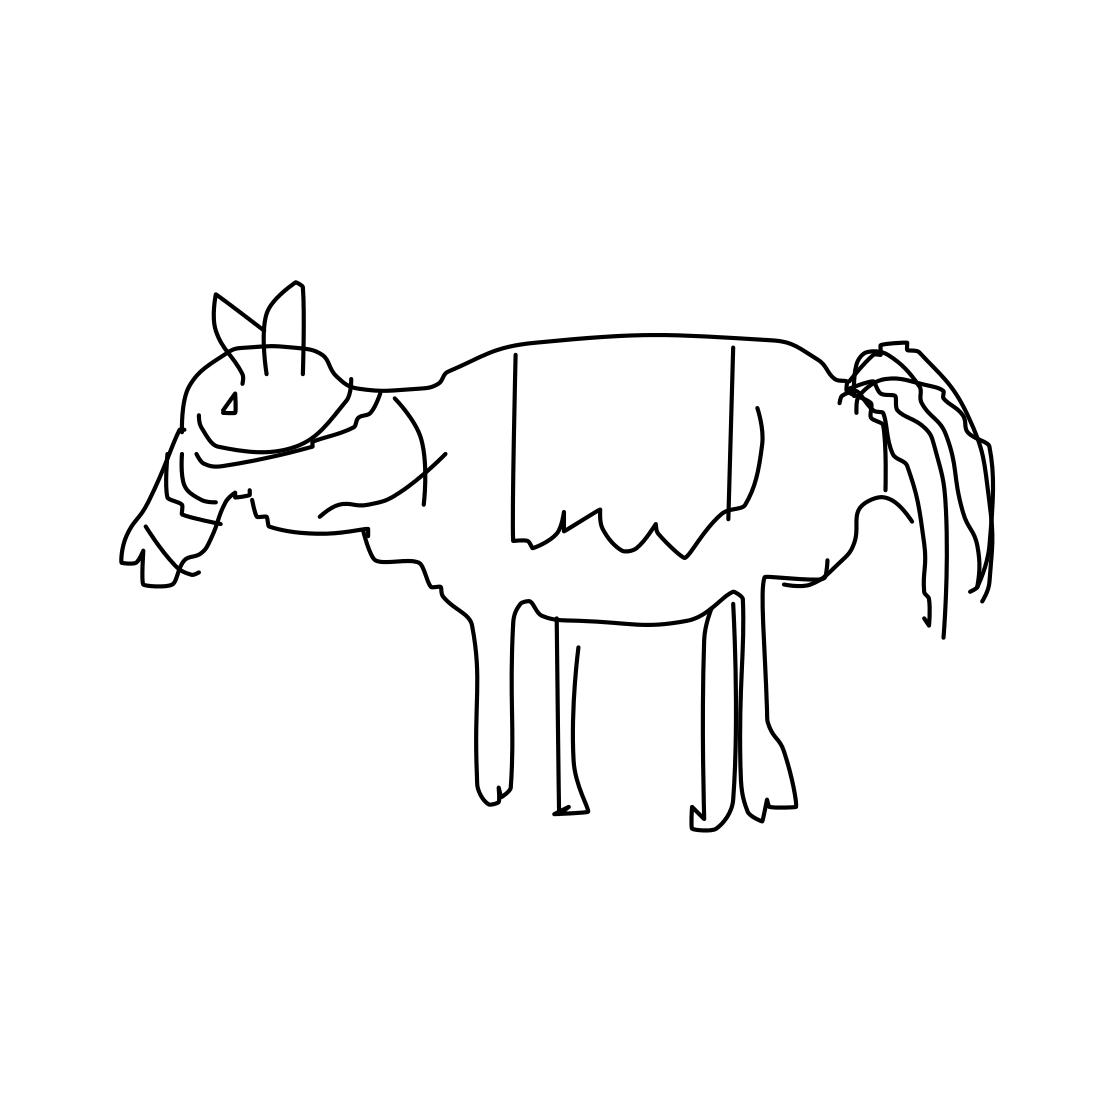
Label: horse